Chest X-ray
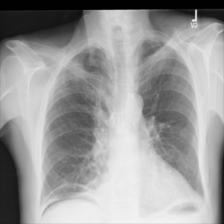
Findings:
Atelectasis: negative
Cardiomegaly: negative
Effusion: positive
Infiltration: negative
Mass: negative
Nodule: negative
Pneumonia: negative
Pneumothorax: positive
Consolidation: negative
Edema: negative
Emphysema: negative
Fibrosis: negative
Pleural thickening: negative
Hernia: negative